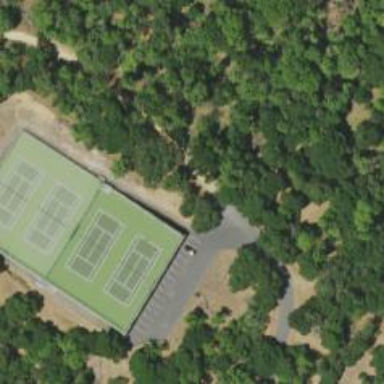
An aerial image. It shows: Tennis court on pitch designated for leisure land.